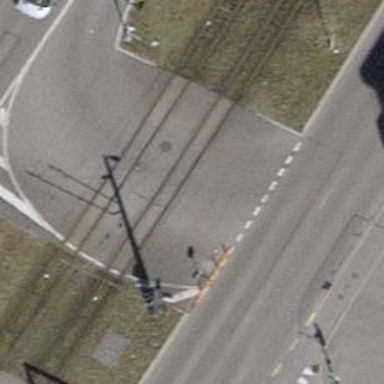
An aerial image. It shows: Asphalt road with secondary link designation.